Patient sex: F
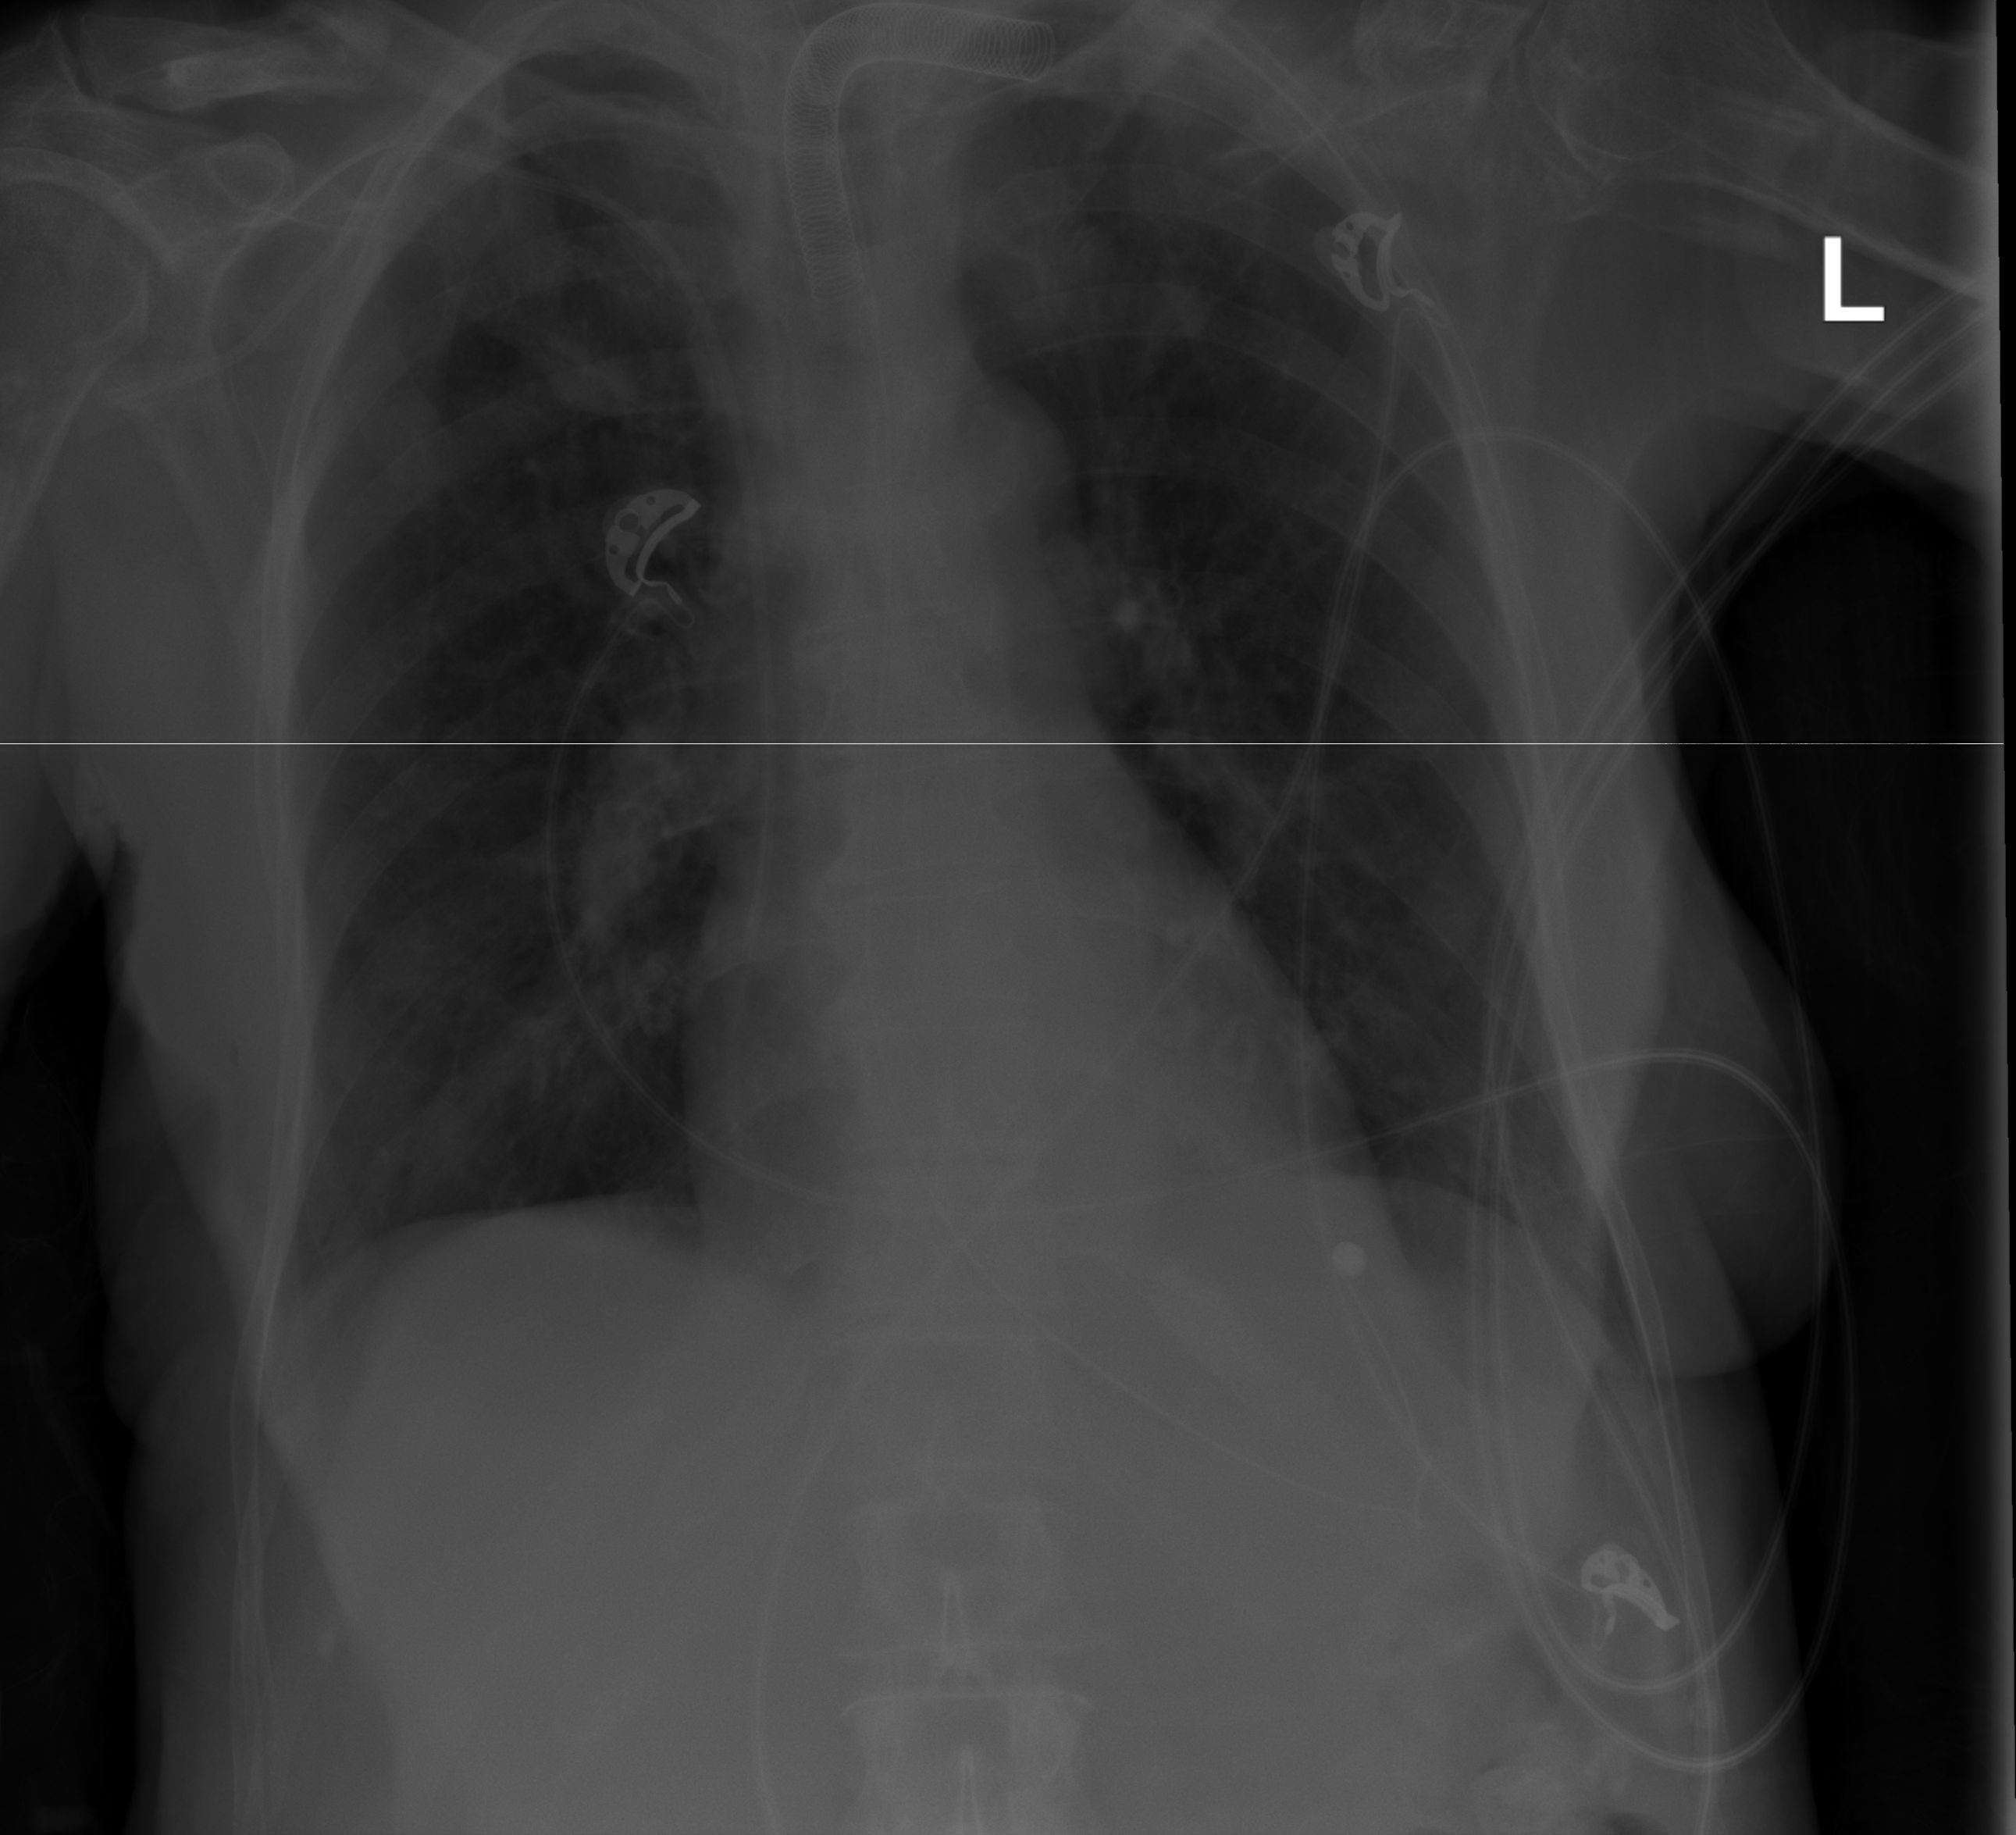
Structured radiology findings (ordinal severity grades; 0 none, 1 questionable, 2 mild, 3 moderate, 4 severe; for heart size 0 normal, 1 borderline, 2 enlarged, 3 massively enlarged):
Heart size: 0
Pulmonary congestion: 0
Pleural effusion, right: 0
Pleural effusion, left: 0
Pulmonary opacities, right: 0
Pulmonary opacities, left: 0
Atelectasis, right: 2
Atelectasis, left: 0